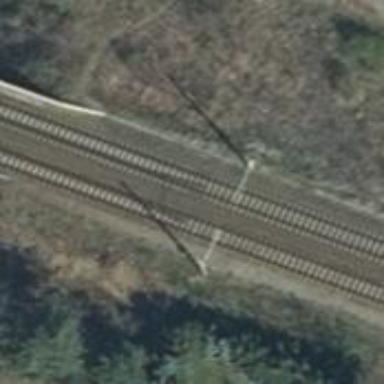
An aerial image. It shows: Railway milestone with catenary mast.